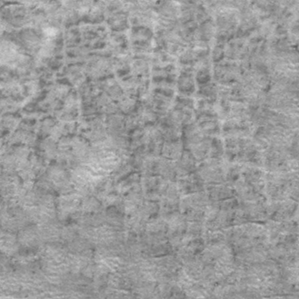
Label: frost